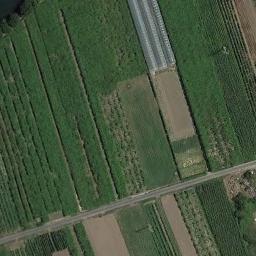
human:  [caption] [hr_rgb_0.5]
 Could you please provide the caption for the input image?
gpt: Several green rectangular farmlands are neatly arranged on the ground .

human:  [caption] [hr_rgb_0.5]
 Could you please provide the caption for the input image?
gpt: There are many rectangular farmlands of different sizes .

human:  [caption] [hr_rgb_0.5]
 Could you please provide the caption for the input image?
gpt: Many neatly arranged green and brown mixed sized rectangular farm fields .

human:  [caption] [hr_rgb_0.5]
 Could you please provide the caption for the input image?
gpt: There are some green and bare rectangular farmland .

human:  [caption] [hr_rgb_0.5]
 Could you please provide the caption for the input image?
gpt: There are some green rectangular farmlands .